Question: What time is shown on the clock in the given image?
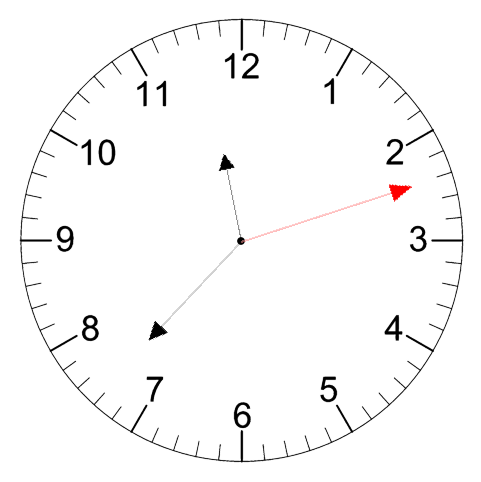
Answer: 11:37:12